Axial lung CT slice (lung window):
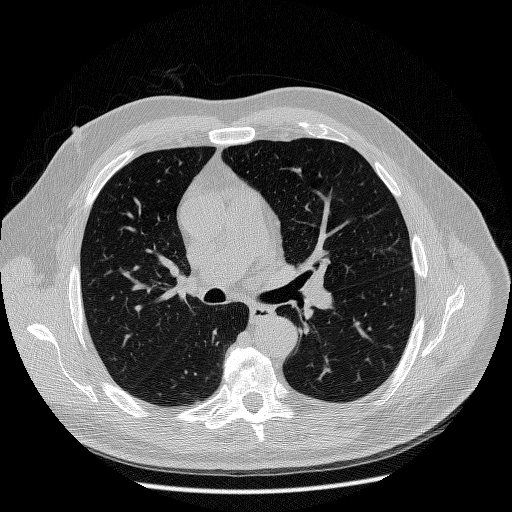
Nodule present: no